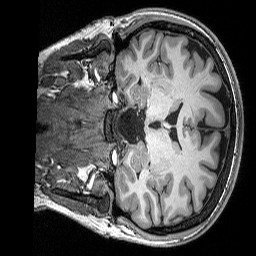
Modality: T1w
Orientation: coronal
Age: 25
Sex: female
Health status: healthy
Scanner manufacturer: siemens
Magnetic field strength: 3 T
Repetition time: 2.53 s
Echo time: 0.00332 s